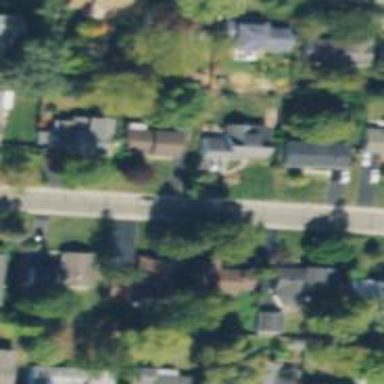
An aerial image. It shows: Residential driveway serving as service road.